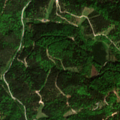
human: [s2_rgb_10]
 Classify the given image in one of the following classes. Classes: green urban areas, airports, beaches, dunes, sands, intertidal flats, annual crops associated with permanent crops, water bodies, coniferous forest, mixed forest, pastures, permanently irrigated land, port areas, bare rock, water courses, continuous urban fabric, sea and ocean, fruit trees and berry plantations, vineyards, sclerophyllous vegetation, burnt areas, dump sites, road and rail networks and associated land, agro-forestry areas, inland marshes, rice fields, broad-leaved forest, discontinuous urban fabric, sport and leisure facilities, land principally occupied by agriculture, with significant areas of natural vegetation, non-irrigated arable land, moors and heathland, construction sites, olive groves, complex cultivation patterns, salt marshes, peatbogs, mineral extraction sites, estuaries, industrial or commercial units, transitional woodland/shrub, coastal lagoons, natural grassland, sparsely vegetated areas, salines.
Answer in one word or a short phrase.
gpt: pastures, coniferous forest, mixed forest